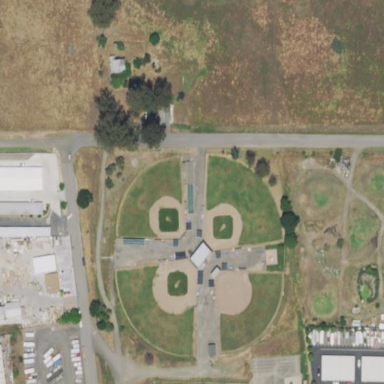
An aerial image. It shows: Park featuring baseball field.